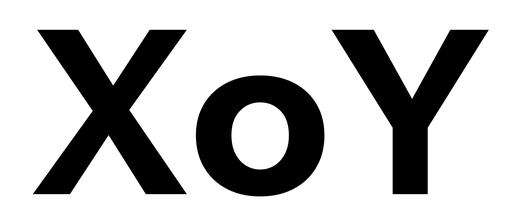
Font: InstrumentSans_Bold